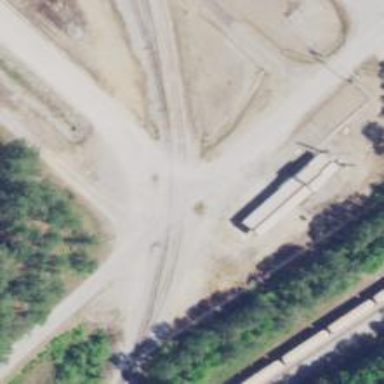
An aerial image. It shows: Level crossing along the railway.